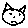
Label: cat